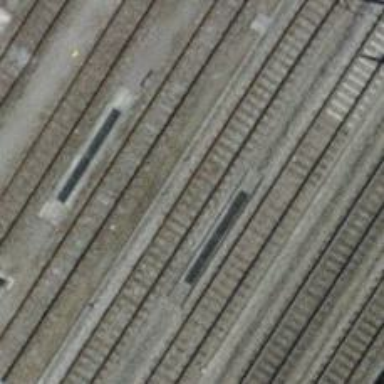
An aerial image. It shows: Single-track electrified railway siding with contact line for service.